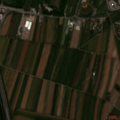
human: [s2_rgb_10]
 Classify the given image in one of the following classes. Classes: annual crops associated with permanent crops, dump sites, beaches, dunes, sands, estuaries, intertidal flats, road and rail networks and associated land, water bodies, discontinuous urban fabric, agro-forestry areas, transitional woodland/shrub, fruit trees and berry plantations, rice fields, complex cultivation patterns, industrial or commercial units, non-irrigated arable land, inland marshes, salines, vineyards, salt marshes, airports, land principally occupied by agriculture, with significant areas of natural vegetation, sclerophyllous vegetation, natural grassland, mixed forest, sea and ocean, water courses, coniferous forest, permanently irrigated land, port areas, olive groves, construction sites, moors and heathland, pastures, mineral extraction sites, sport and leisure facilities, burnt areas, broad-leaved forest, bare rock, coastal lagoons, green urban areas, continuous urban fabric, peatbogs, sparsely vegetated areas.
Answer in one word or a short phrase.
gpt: discontinuous urban fabric, road and rail networks and associated land, non-irrigated arable land, pastures